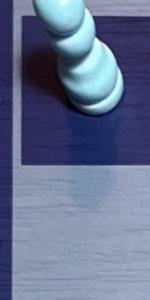
Label: Empty